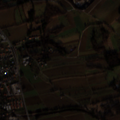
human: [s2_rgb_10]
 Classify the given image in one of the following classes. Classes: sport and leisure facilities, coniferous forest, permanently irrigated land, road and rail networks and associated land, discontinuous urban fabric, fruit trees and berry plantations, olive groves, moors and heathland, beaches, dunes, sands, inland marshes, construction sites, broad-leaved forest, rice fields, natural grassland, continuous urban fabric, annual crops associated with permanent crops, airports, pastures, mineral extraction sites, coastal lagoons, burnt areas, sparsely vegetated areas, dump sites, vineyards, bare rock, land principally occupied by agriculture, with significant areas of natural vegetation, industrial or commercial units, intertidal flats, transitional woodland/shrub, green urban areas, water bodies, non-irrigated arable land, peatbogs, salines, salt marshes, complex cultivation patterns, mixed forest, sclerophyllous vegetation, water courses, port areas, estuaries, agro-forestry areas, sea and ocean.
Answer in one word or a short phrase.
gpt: discontinuous urban fabric, non-irrigated arable land, complex cultivation patterns, land principally occupied by agriculture, with significant areas of natural vegetation, mixed forest